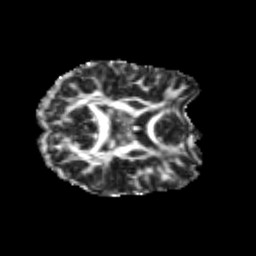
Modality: FA
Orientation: axial
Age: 28
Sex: female
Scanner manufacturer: siemens
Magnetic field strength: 3 T
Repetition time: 3.5 s
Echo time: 0.113 s